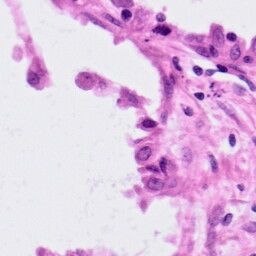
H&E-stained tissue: Lung